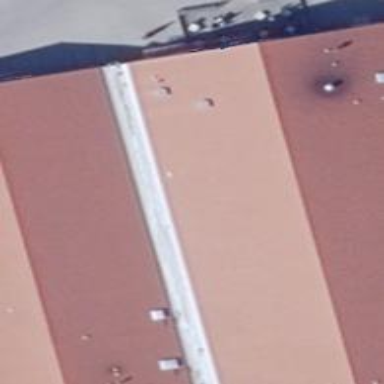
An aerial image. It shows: Supermarket building.